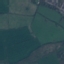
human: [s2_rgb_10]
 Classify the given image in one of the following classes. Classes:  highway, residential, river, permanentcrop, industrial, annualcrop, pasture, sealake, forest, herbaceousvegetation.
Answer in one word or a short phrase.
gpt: Pasture